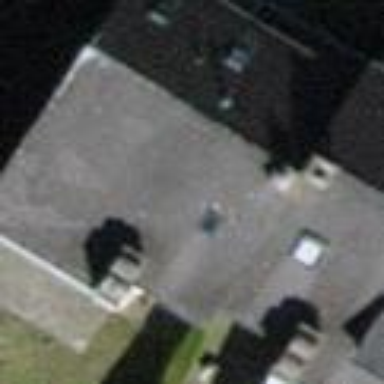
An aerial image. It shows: Residential building with pitched roof.